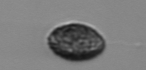
Label: Pseudochattonella_farcimen